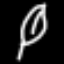
Label: leaf